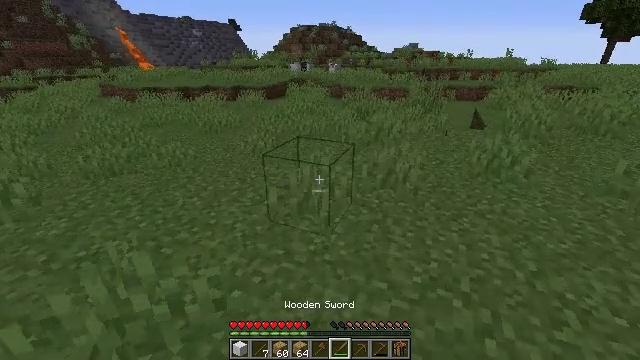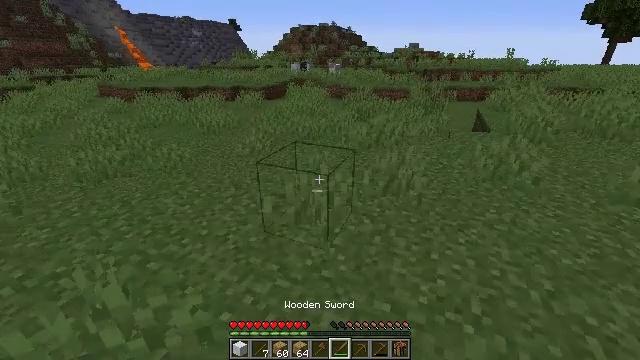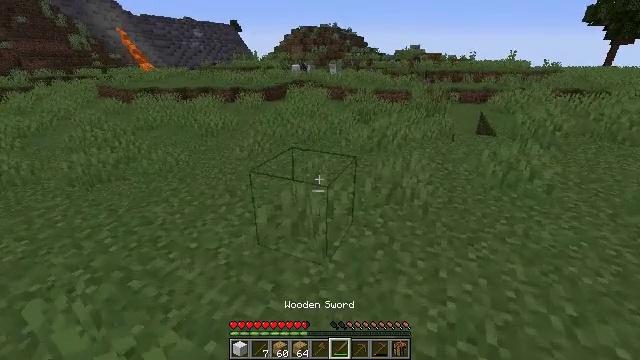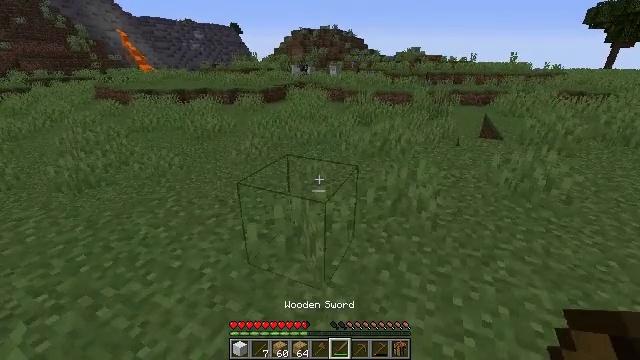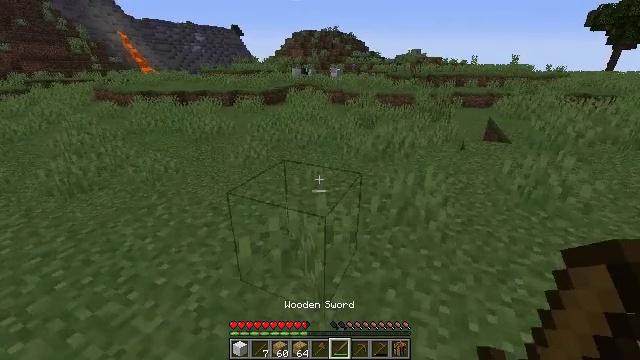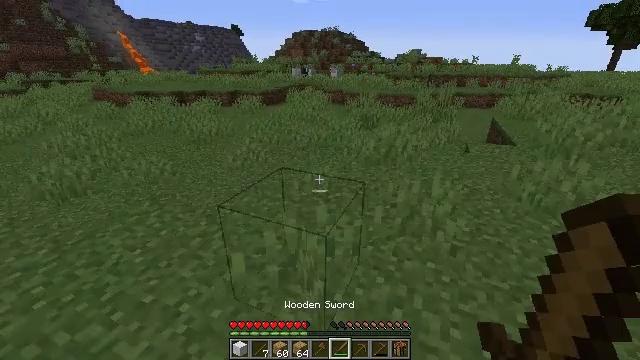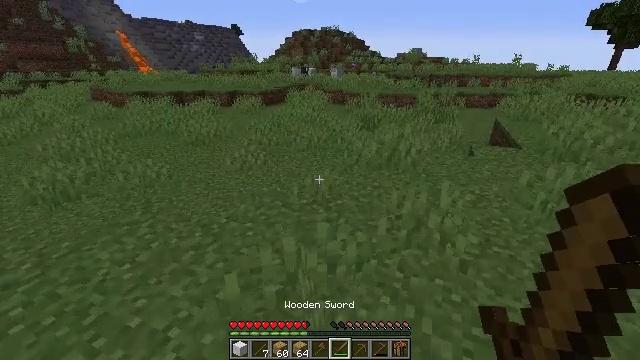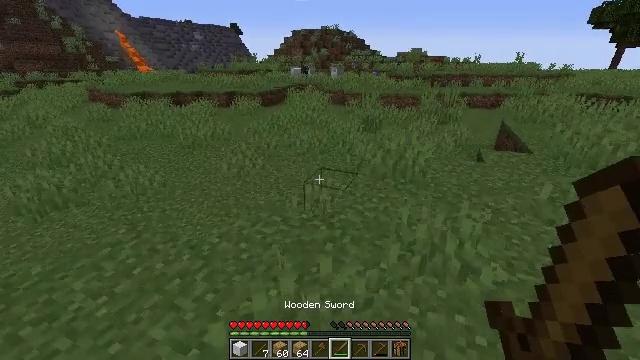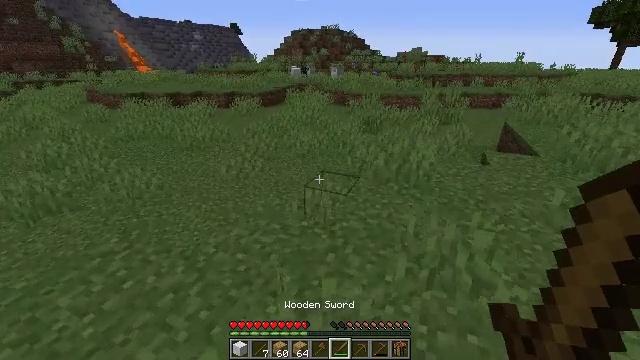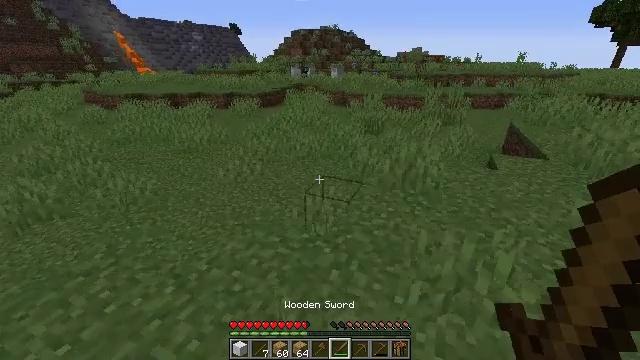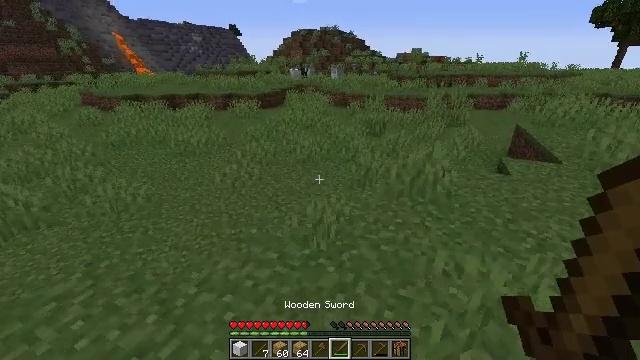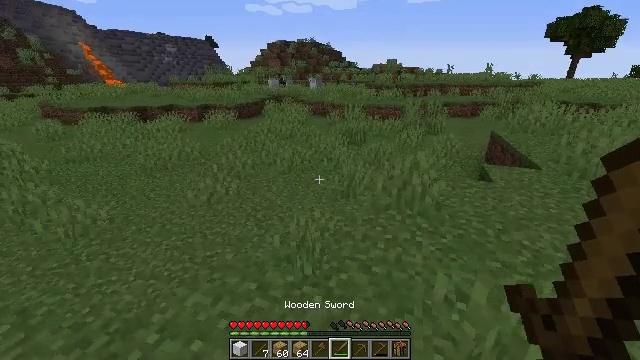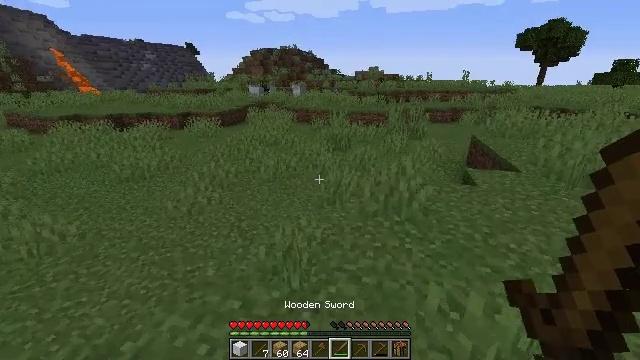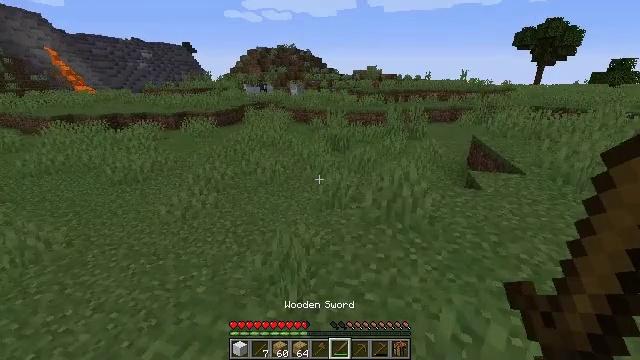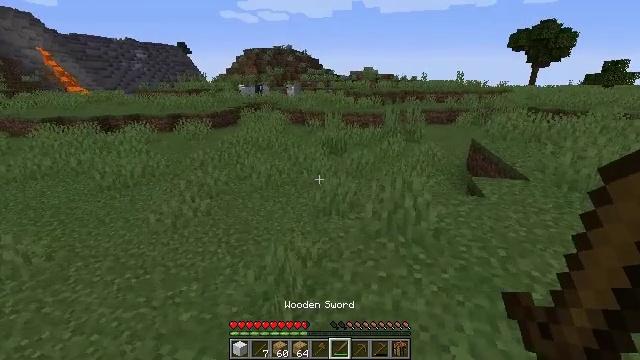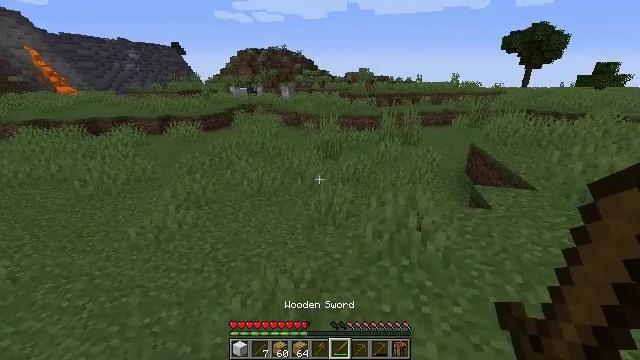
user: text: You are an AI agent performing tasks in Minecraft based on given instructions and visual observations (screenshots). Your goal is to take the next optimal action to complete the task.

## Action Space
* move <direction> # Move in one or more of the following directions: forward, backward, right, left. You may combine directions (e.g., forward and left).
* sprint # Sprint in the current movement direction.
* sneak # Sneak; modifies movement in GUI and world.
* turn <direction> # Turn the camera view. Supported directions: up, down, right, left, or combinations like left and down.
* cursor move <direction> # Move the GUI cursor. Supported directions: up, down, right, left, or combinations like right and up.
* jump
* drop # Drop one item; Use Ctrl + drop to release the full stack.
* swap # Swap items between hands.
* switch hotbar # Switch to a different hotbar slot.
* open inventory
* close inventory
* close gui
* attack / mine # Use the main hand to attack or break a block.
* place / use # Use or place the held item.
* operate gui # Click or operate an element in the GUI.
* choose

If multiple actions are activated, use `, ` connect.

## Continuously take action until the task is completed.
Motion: motion action
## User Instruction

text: Clear the ground by mining grass.
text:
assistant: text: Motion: move forward
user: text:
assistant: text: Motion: move forward
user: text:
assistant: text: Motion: move forward
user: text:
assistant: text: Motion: move forward
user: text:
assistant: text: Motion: move forward
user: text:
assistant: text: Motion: move forward
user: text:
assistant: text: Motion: move forward
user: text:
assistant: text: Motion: move forward
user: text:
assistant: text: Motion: move forward
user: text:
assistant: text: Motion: move forward
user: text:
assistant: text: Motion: move forward, turn right and up
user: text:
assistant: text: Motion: move forward, turn right and up
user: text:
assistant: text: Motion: move forward
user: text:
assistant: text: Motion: move forward
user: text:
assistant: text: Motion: move forward, turn right
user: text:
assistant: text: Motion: move forward
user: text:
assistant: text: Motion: move forward
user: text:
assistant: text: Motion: move forward
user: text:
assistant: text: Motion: move forward
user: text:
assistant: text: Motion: move forward
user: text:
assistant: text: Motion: move forward
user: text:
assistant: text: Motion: move forward
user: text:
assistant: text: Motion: move forward
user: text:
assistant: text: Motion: move forward
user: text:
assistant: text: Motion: move forward
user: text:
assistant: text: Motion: move forward
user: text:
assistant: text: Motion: move forward
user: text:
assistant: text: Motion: move forward
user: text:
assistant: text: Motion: move forward
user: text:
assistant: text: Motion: move forward